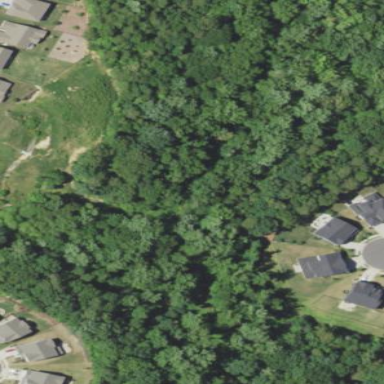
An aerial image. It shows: Mixed woodland area with variety of leaf types and cycles.